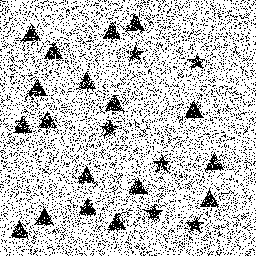
Squares: 0
Triangles: 18
Stars: 6
Total shapes: 24